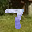
Label: 7